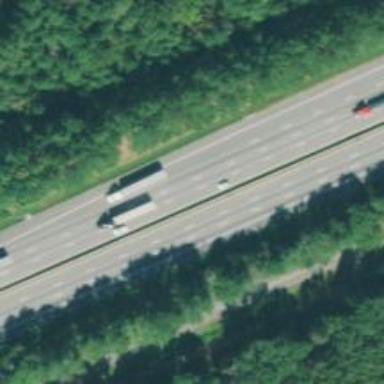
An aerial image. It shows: Asphalt motorway.